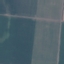
Label: AnnualCrop